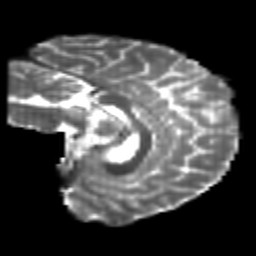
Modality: T2w
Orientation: sagittal
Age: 22
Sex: female
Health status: healthy
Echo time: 0.074 s